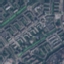
Land use / land cover: Residential